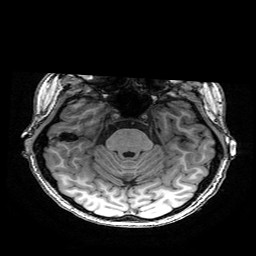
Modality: T1w
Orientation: coronal
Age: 21
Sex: female
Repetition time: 0.0077 s
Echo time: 0.0034 s